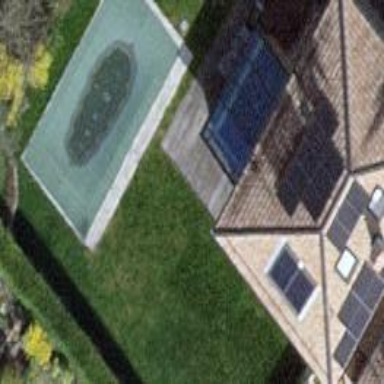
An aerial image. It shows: Garden surrounded by fence.